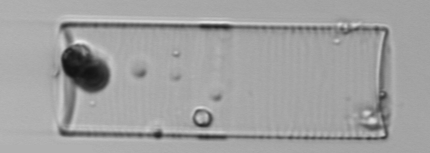
Label: Guinardia_flaccida